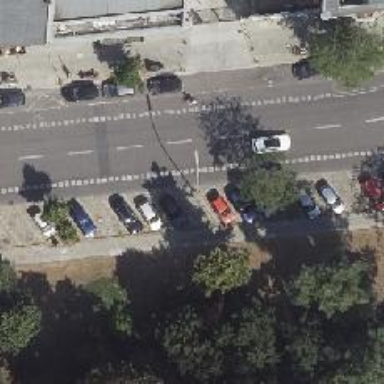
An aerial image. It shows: There is parking obstacle present in the area.